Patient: sex M, age 78
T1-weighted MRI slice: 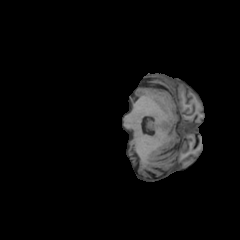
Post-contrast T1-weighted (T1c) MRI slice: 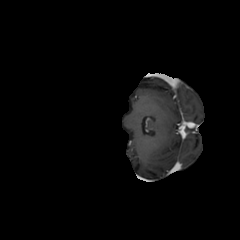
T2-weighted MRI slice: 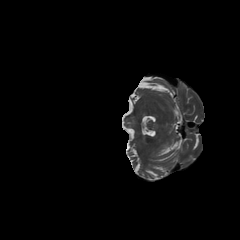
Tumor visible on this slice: no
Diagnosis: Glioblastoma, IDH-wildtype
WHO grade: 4